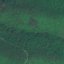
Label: Forest